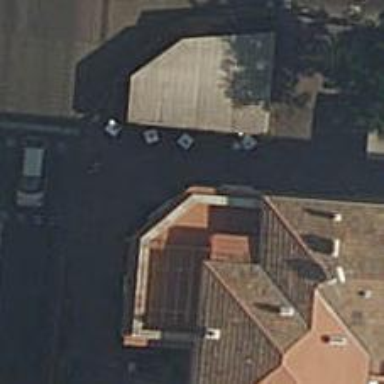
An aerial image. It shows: Café.